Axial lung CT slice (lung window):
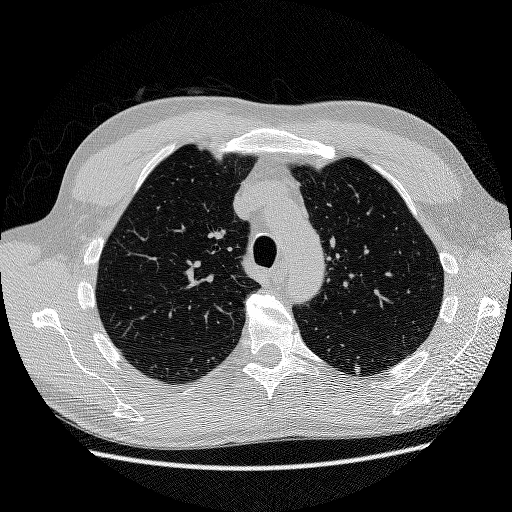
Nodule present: yes
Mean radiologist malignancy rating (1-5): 3.25